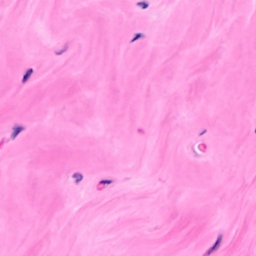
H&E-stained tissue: Breast